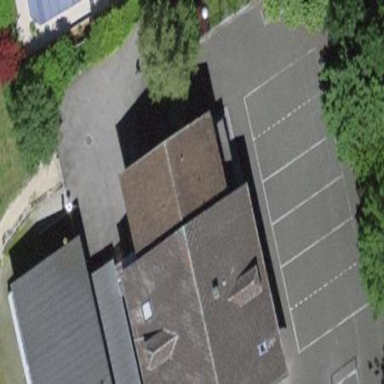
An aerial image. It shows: School building.